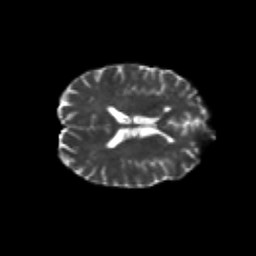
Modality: T2w
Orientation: axial
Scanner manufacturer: siemens
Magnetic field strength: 3 T
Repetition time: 6.8 s
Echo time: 0.093 s